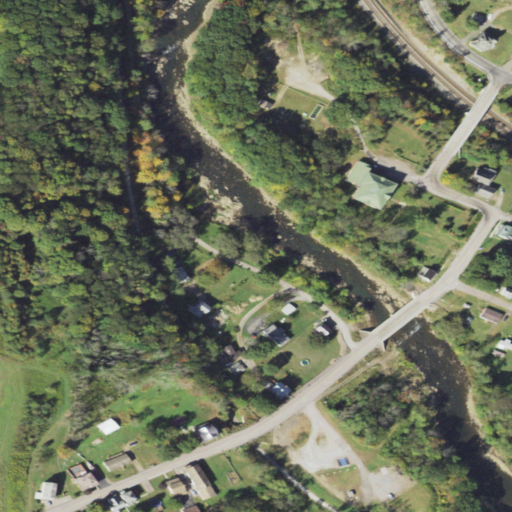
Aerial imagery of valley in Pennsylvania named Casselman Gorge containing deciduous forest, open development, low intensity development, pasture, open water, medium intensity development, high intensity development, and mixed forest